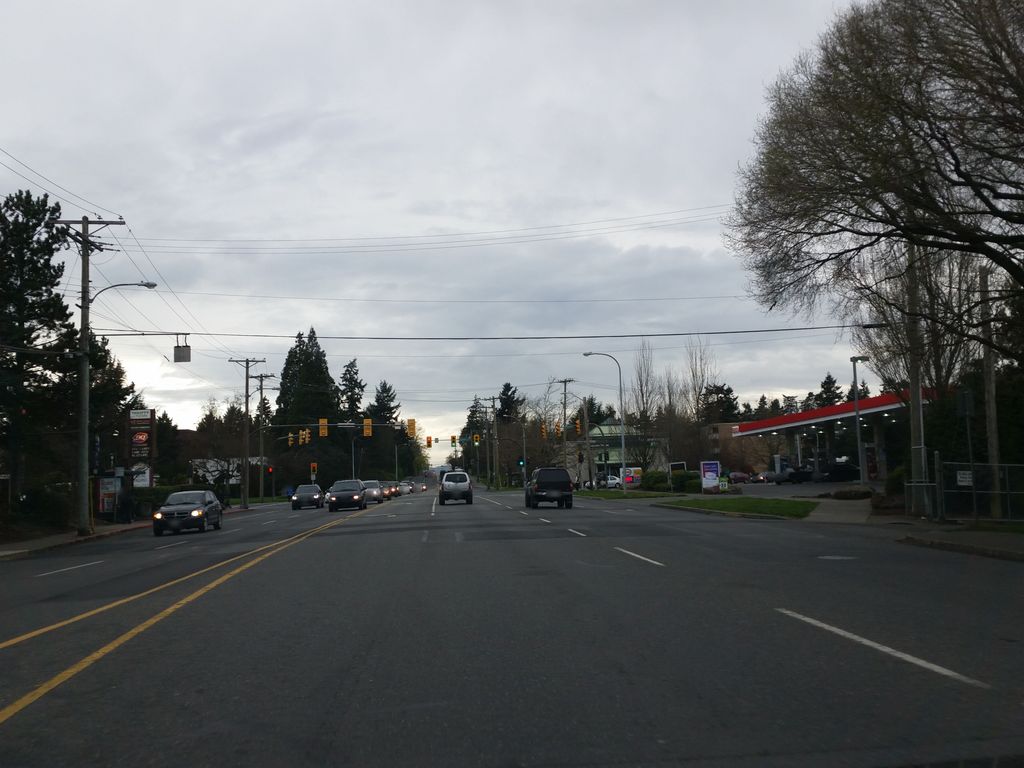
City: victoria